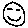
Label: smiley face